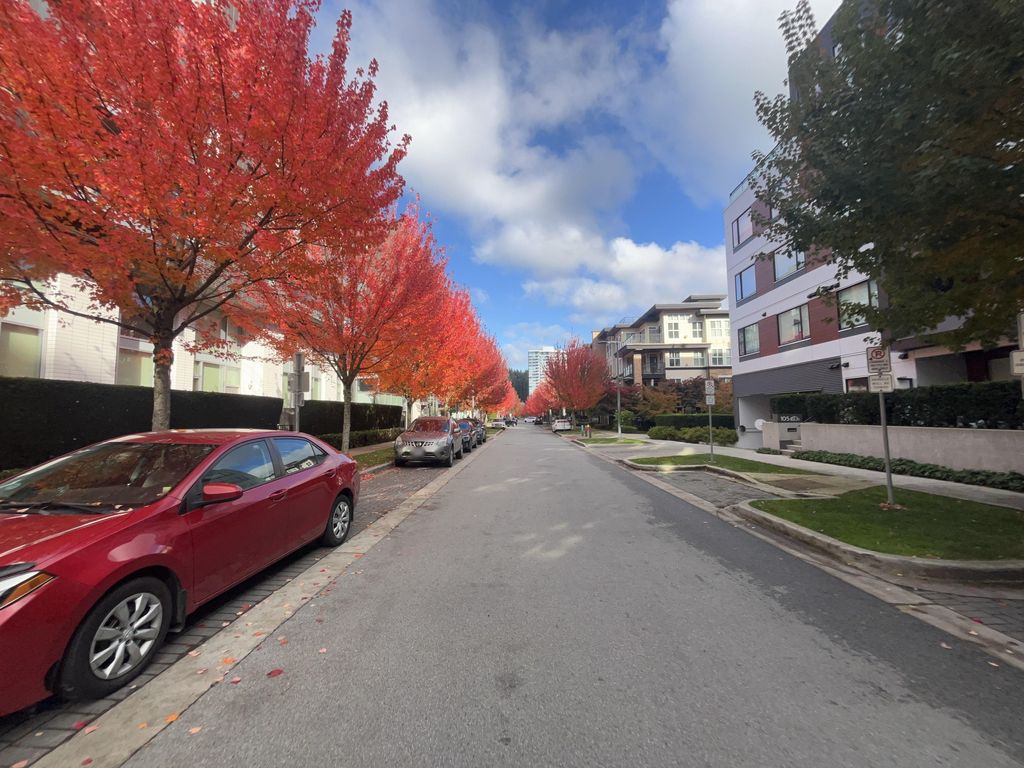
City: vancouver